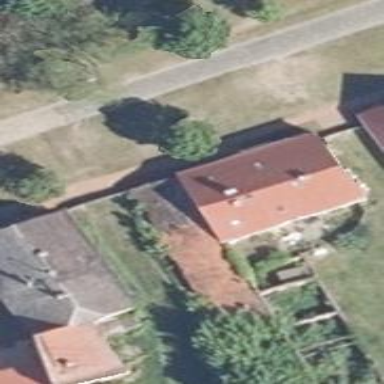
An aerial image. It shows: Building with gabled roof.